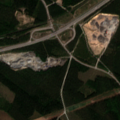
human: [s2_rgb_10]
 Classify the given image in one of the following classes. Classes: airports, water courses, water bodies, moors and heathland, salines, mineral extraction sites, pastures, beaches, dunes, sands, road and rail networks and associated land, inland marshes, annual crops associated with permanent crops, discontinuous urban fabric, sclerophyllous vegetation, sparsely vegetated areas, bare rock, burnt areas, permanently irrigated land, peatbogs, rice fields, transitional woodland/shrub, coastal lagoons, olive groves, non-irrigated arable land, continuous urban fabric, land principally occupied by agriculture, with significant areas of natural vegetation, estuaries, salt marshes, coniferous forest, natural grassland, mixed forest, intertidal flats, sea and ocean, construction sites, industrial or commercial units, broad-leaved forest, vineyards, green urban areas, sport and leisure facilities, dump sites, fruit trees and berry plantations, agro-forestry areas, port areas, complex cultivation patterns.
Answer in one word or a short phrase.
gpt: land principally occupied by agriculture, with significant areas of natural vegetation, coniferous forest, transitional woodland/shrub